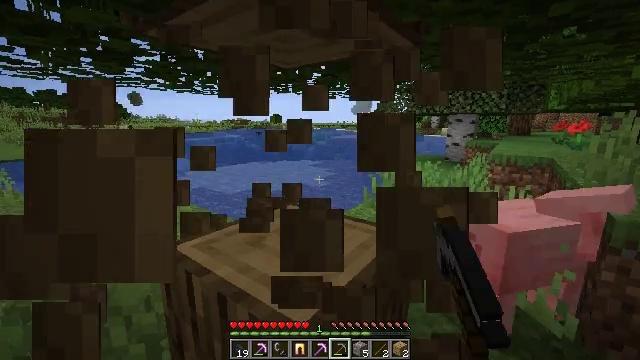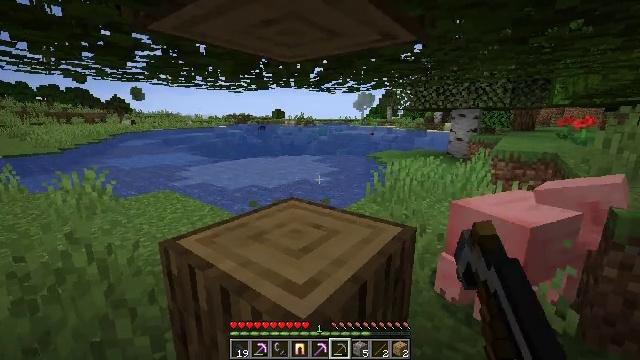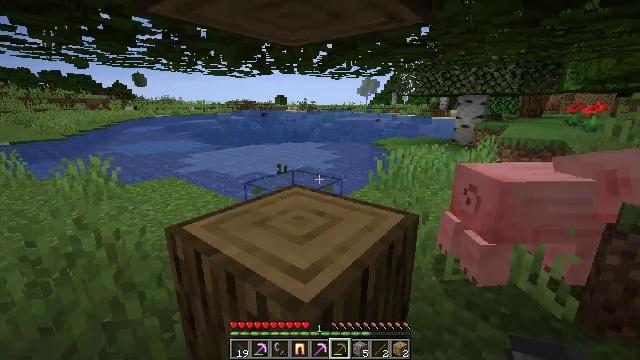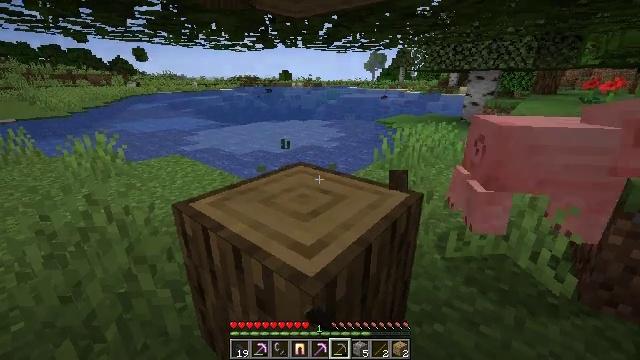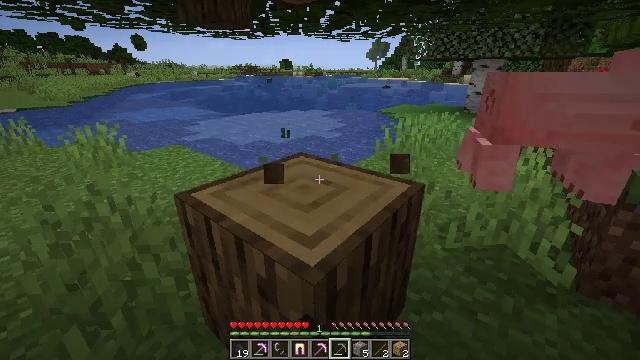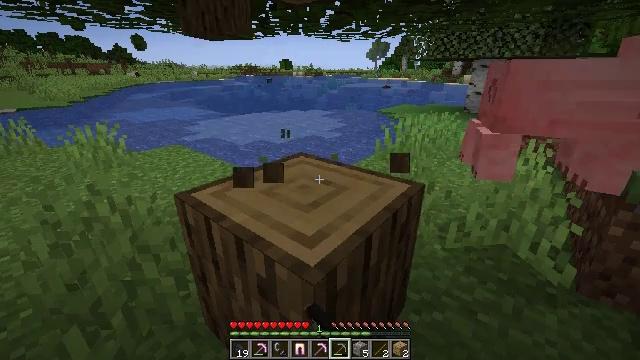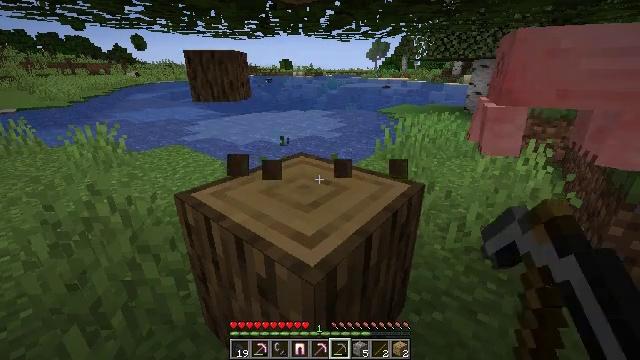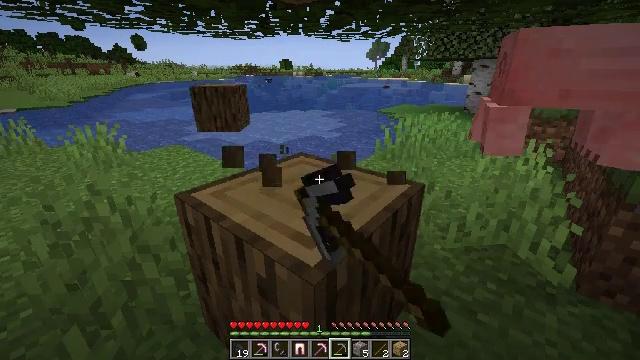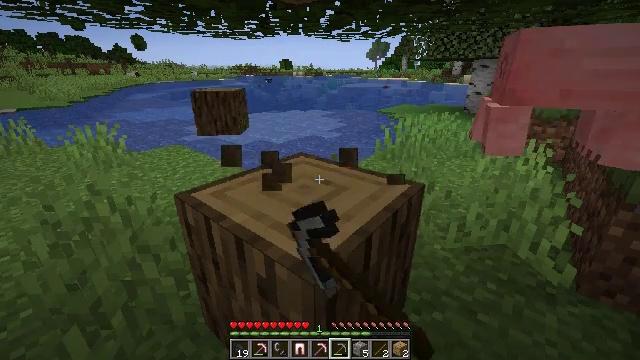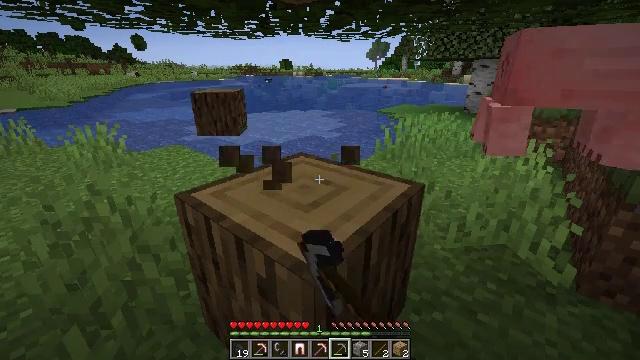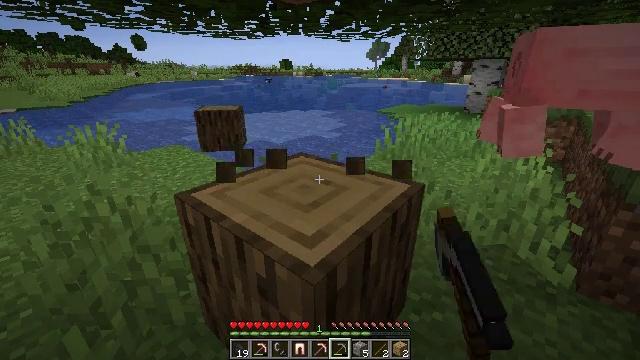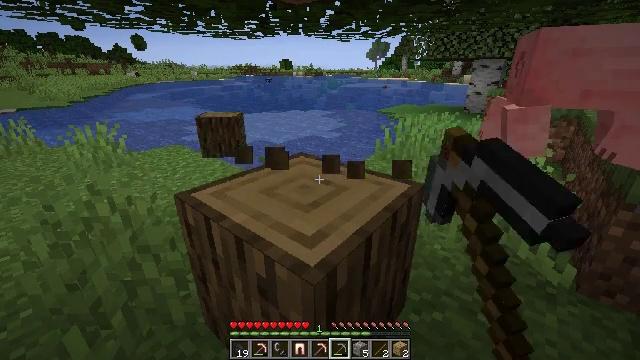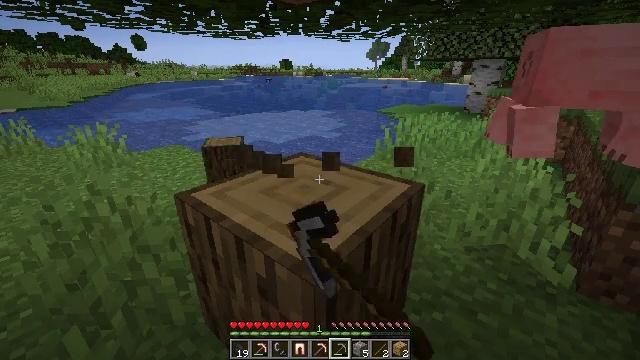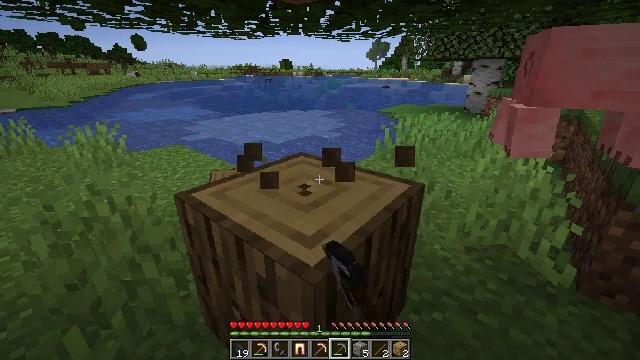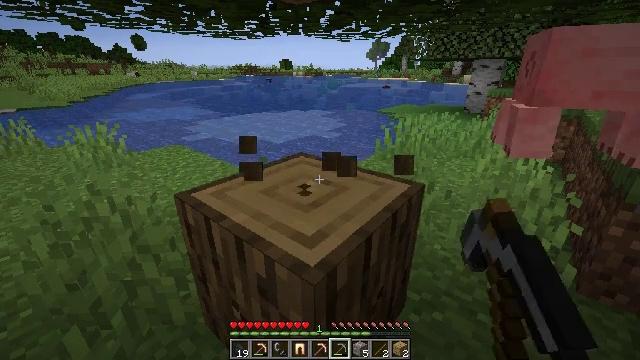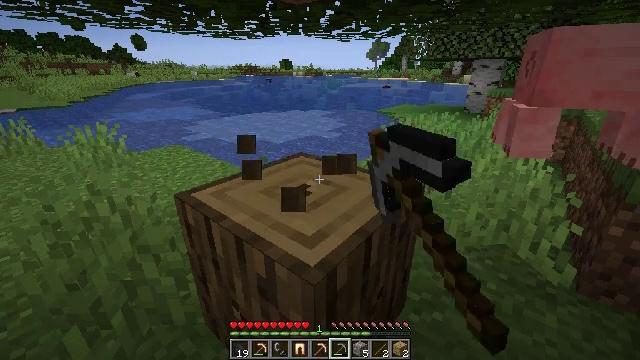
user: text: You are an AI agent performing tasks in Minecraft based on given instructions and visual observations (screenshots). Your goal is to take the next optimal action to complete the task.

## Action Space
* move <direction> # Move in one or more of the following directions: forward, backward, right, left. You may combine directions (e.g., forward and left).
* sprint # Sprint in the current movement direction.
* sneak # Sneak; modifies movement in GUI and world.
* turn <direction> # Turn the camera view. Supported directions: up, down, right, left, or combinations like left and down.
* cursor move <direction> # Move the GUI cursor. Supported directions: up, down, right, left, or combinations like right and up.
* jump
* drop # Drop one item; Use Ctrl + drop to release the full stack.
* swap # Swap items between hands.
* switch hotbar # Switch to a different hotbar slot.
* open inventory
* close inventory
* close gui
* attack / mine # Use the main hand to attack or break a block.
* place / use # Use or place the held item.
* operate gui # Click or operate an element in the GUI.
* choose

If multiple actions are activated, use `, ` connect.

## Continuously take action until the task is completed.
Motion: motion action
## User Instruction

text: Mine the oak log.
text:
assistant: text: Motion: turn down, attack / mine
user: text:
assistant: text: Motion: turn down, attack / mine
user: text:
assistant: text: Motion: turn left and down, attack / mine
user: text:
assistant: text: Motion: turn down, attack / mine
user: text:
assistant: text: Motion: attack / mine
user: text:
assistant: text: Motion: attack / mine
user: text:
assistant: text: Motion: attack / mine
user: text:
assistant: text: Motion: attack / mine
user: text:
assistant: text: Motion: attack / mine
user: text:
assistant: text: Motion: attack / mine
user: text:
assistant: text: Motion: attack / mine
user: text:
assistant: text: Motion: attack / mine
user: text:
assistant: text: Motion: attack / mine
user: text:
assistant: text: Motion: attack / mine
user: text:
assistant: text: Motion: attack / mine
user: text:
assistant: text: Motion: attack / mine
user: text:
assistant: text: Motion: attack / mine
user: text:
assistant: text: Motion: attack / mine
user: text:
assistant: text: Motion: attack / mine
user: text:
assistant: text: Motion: attack / mine
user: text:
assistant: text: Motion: attack / mine
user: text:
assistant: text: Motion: attack / mine
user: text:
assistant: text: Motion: attack / mine
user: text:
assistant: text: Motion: attack / mine
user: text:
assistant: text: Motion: attack / mine
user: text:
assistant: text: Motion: attack / mine
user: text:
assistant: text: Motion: attack / mine
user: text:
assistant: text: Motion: attack / mine
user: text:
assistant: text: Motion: attack / mine
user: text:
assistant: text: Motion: attack / mine